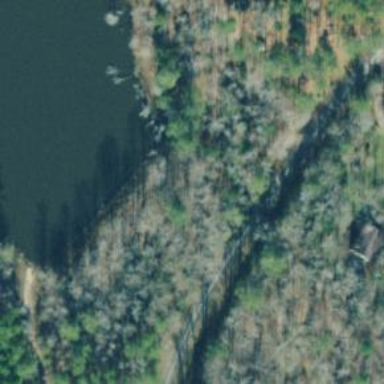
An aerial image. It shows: Dam across waterway.